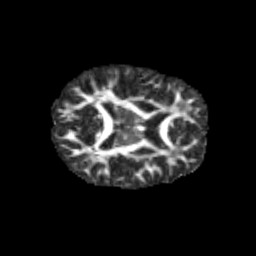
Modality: FA
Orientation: axial
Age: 12
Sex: female
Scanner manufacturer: siemens
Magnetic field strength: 3 T
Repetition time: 3.8 s
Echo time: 0.07 s